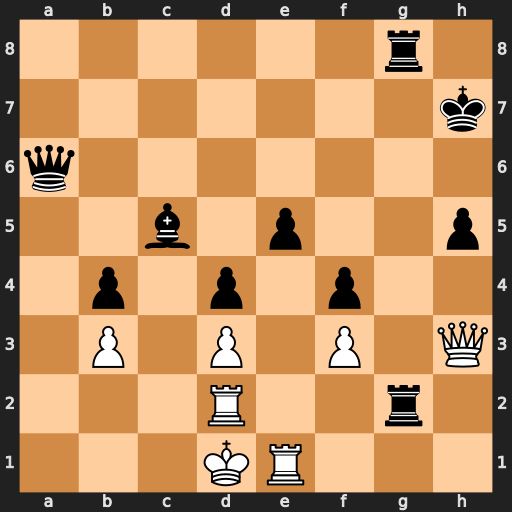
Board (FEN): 6r1/7k/q7/2b1p2p/1p1p1p2/1P1P1P1Q/3R2r1/3KR3
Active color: w
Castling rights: -
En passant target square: -
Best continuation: Qxh5+ Qh6 Qxh6+ Kxh6 Rh1+